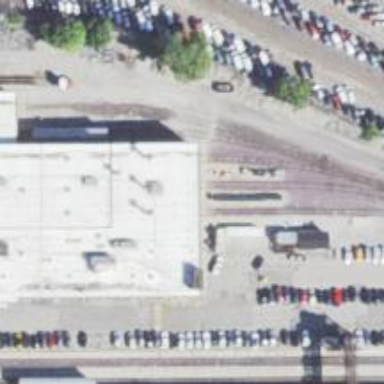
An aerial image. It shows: Railway yard.